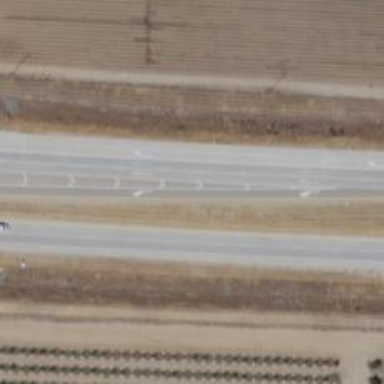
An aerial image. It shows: Primary link highway.